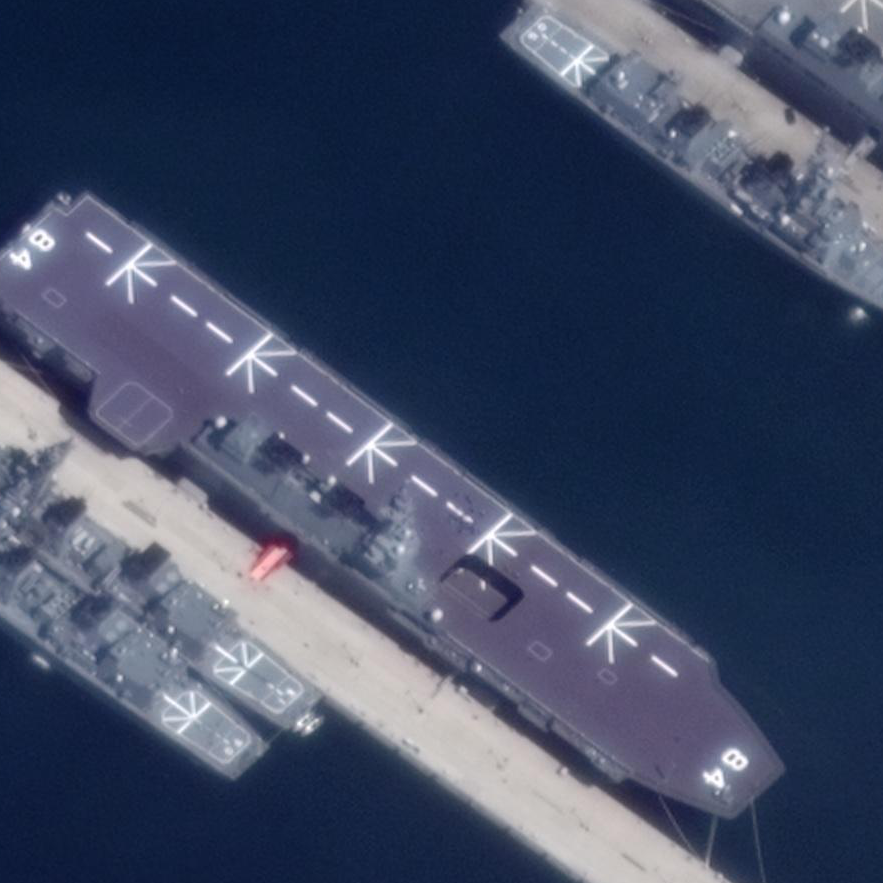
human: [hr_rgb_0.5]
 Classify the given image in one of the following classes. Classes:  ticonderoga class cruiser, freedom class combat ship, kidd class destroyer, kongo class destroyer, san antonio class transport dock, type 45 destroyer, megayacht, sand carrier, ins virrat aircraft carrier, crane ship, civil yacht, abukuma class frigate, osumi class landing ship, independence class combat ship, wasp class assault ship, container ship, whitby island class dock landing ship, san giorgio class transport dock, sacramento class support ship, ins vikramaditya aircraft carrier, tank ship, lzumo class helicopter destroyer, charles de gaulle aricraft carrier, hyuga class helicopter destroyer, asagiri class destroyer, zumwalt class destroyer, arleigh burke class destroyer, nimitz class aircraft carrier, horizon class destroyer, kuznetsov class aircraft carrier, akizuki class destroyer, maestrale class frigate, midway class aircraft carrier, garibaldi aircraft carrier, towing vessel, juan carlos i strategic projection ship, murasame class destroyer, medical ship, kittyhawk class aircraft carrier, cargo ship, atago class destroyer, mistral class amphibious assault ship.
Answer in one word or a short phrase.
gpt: Lzumo class helicopter destroyer